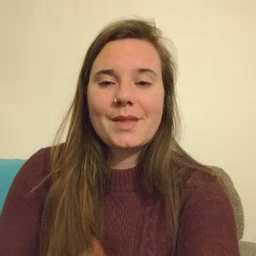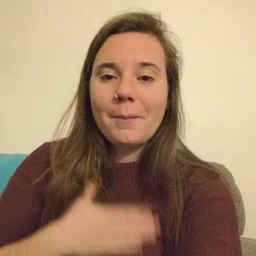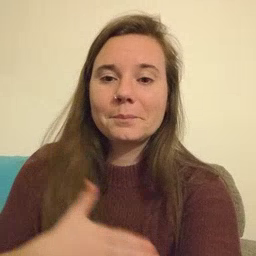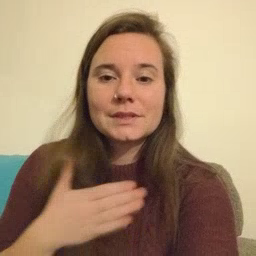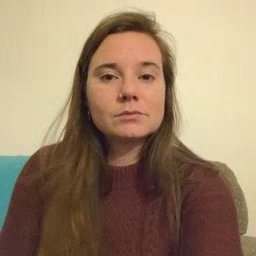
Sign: happy